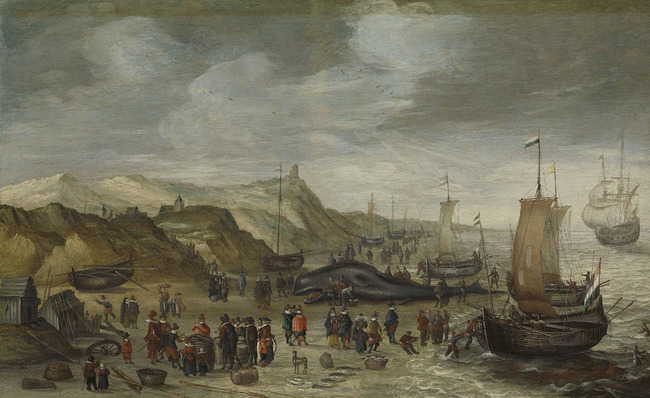
Title: A sperm whale washed up on the beach at Noordwijk, december 28, 1614
Artist: attributed to Hans Savery (I)
Earliest date: 1615
Latest date: 1620
Genre: painting
Iconography: Walvis
Keywords: marine (genre), historical event, beach scene, sailboat, fishing vessel, frigate, whale, sperm whale, dunes, beach, sea, lighthouse, church, church tower, audience, topography